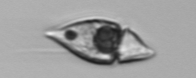
Label: Amphidinium